Question: I have been hitting a area which I dont belive is coverd in the bootstrap documentation which is to add margins to col in bootstrap.
To fix this I used the following code but the issue is the centre box is always smaller then the outer two.
Does anyone have a fix to this?

'''
<div class="row">
<div class="col-lg-4">
<div id="lightBlueFix" class="marginBoxes noMarginLeft">
<div class="clearBoth"></div>
</div>
</div>
<div class="col-lg-4">
<div id="lightGrey" class="marginBoxes">
</div>
</div>
<div class="col-lg-4">
<div id="lightYellow" class="marginBoxes noMarginRight">
</div>
</div>
</div>
'''
'''
.marginBoxes {
margin-left: 20px;
margin-right: 20px;
}
.noMarginLeft{
margin-left:0 !important;
}
.noMarginRight{
margin-right:0 !important;
}
'''
<URL> #
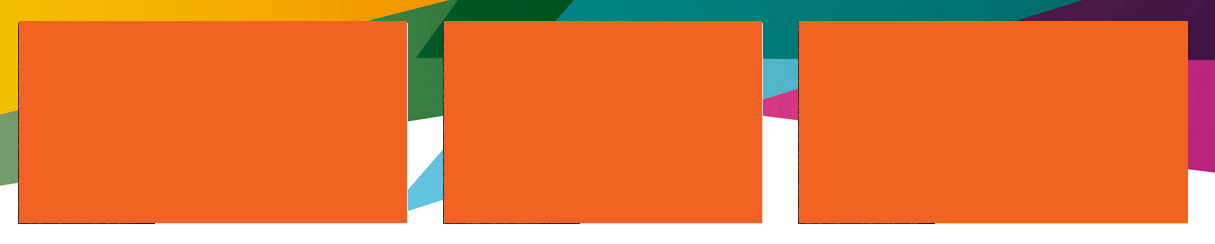
Answer: As suggested in the comments, I'd leave Bootstrap alone and make the boxes separate, possibly something along these lines:
'''
#lightBlueFix { background-color: blue; }
#lightGrey { background-color: grey; }
#lightYellow { background-color: yellow; }
.bannerBox {
margin-left: 20px;
margin-right: 20px;
}
'''
'''
<link rel="stylesheet" href="https://maxcdn.bootstrapcdn.com/bootstrap/3.2.0/css/bootstrap.min.css">
<link rel="stylesheet" href="https://maxcdn.bootstrapcdn.com/bootstrap/3.2.0/css/bootstrap-theme.min.css">
<script src="https://maxcdn.bootstrapcdn.com/bootstrap/3.2.0/js/bootstrap.min.js"></script>
<div class="row">
<div class="col-lg-4">
<div id="lightBlueFix" class="bannerBox">
Blue
</div>
</div>
<div class="col-lg-4">
<div id="lightGrey" class="bannerBox">
Grey
</div>
</div>
<div class="col-lg-4">
<div id="lightYellow" class="bannerBox">
Yellow
</div>
</div>
</div>
'''